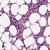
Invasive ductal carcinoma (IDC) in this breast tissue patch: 0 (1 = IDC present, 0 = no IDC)